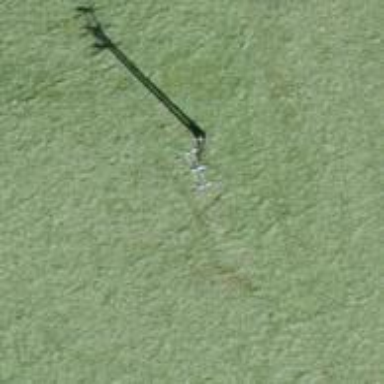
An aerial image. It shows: Power pole.